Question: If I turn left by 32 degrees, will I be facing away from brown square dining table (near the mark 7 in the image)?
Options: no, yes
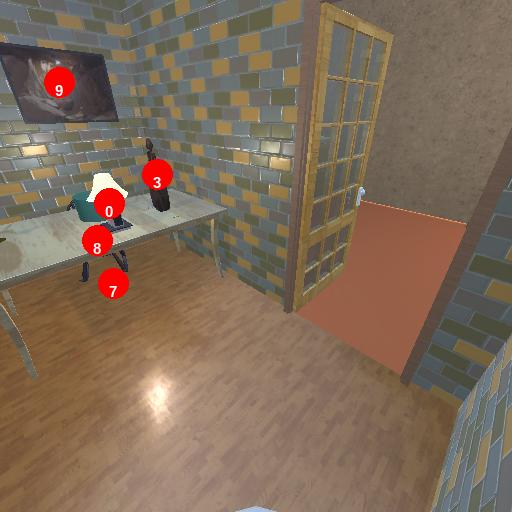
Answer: no